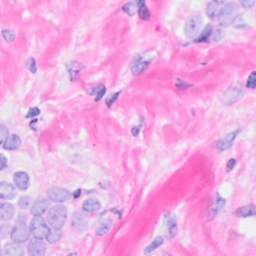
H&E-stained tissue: Breast